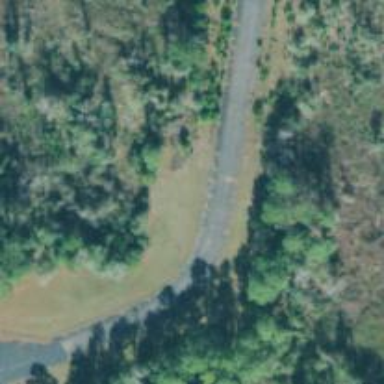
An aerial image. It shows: Service road.